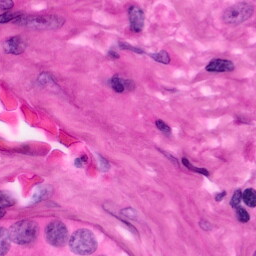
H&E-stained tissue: Pancreatic